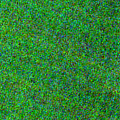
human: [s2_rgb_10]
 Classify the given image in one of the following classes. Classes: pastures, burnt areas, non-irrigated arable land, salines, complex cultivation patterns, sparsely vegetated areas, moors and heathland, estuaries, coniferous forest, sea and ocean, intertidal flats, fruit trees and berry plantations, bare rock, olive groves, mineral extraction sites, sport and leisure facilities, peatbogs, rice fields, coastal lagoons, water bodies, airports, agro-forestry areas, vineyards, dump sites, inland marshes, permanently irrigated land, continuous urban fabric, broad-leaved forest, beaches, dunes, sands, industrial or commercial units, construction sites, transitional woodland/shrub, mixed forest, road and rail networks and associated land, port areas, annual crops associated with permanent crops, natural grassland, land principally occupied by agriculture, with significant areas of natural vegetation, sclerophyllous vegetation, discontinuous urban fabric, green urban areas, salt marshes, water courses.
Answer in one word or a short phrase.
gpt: sea and ocean